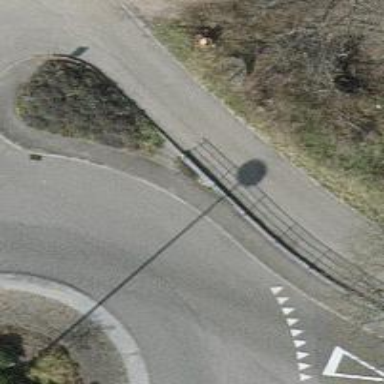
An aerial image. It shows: Sidewalk.